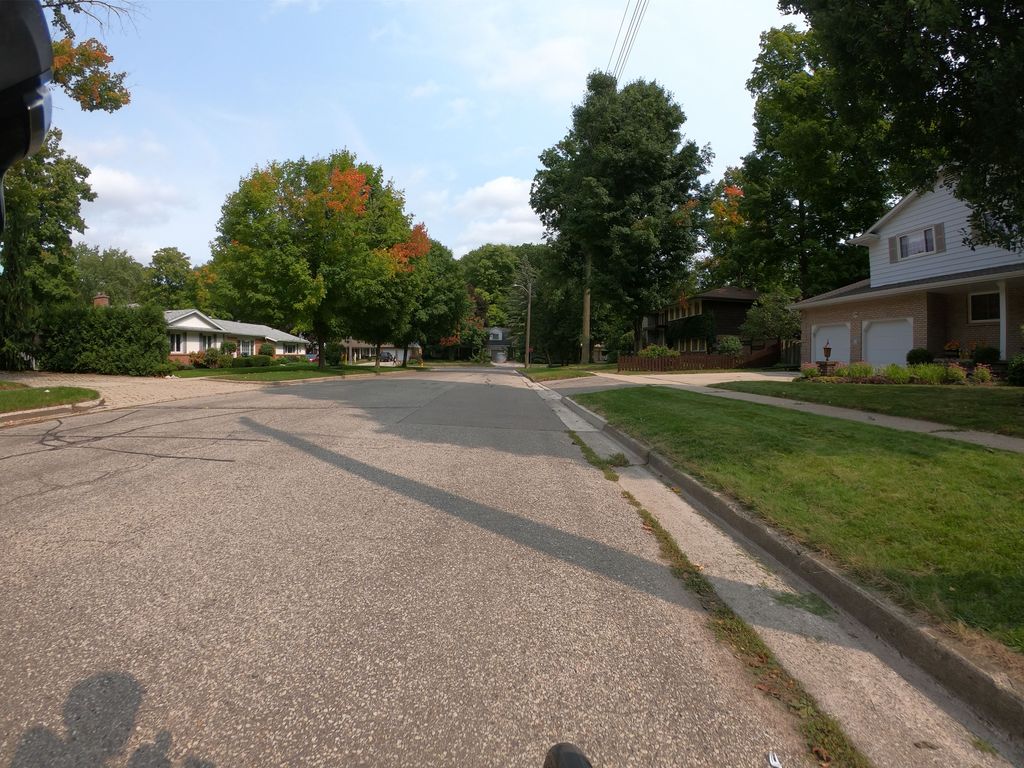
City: kitchener-waterloo